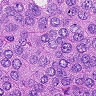
Metastatic tissue present: yes